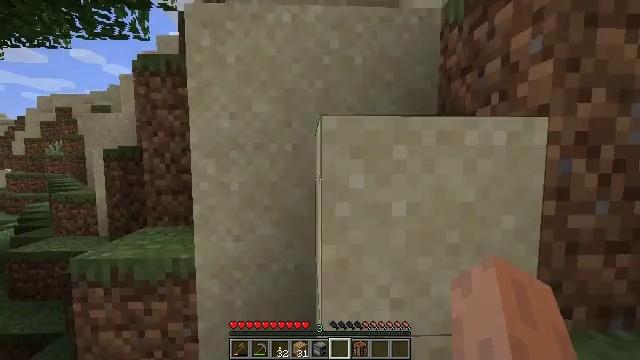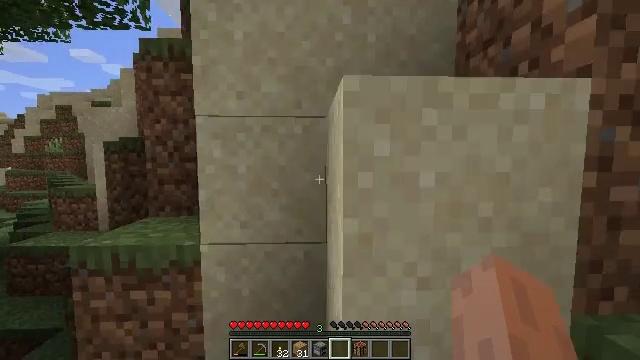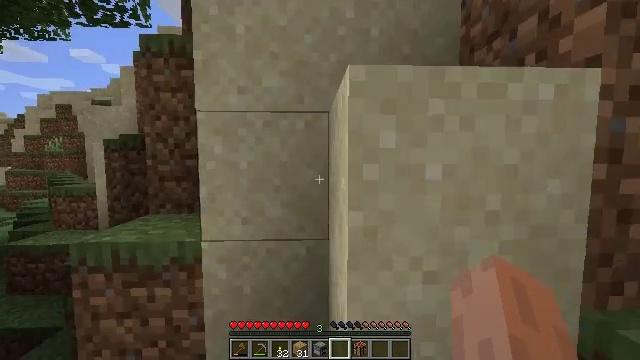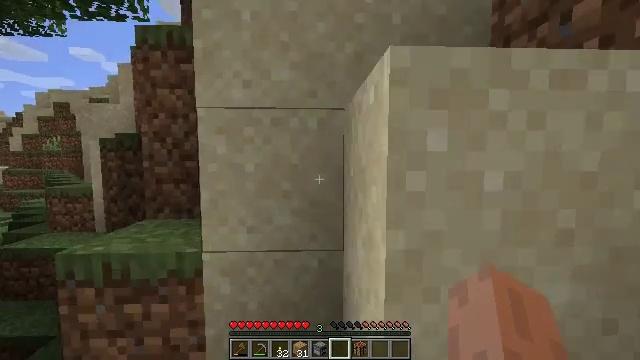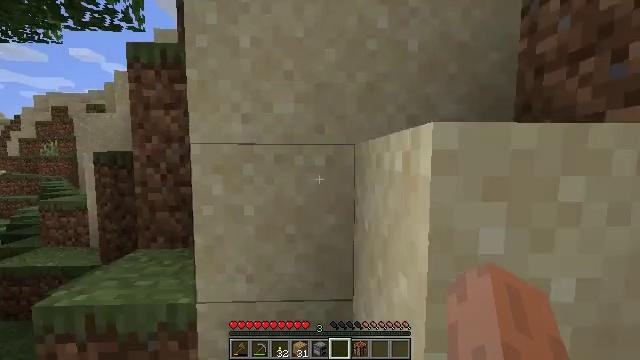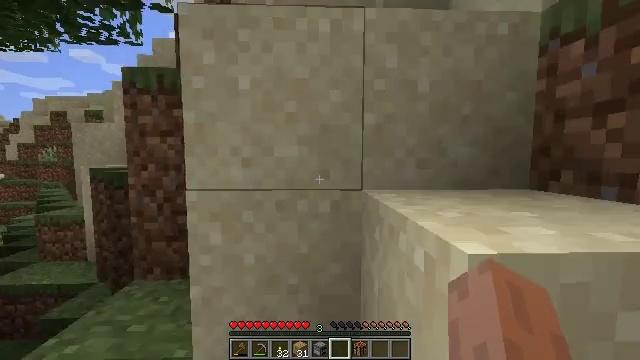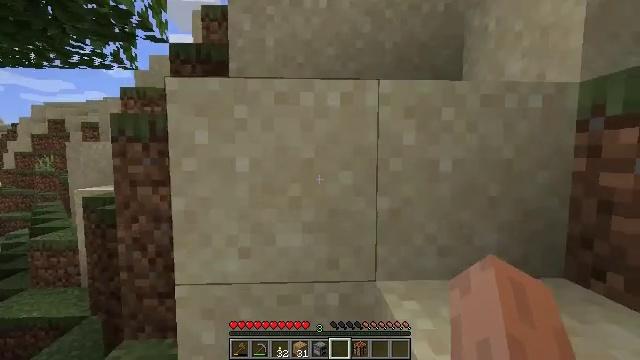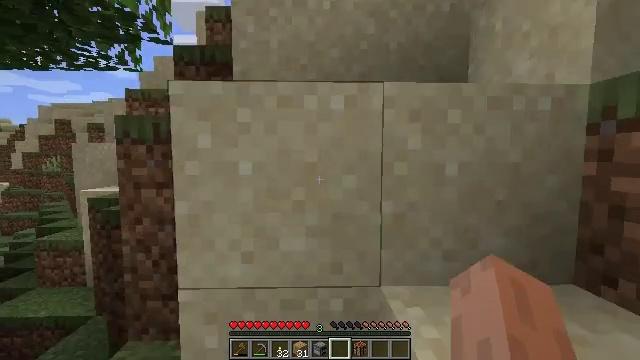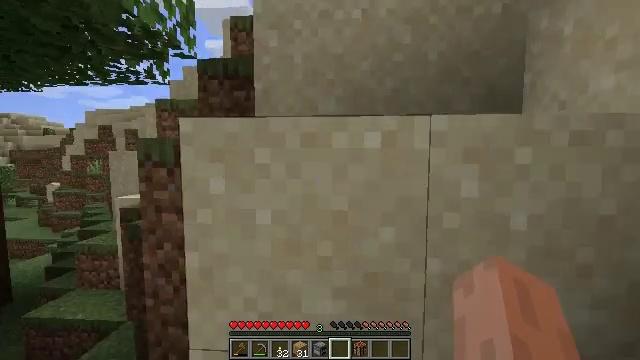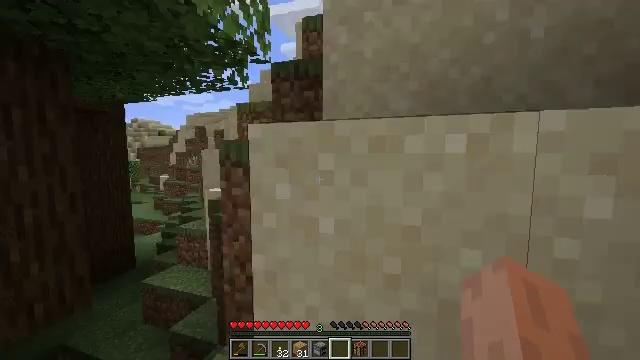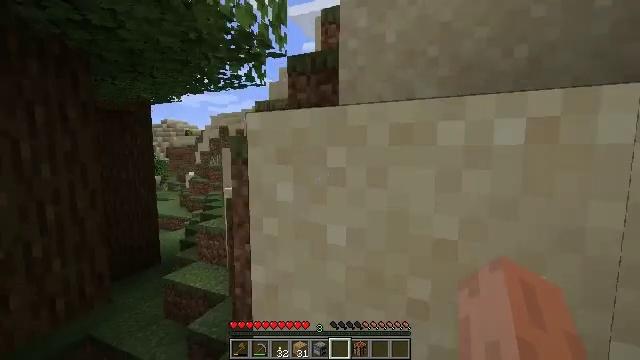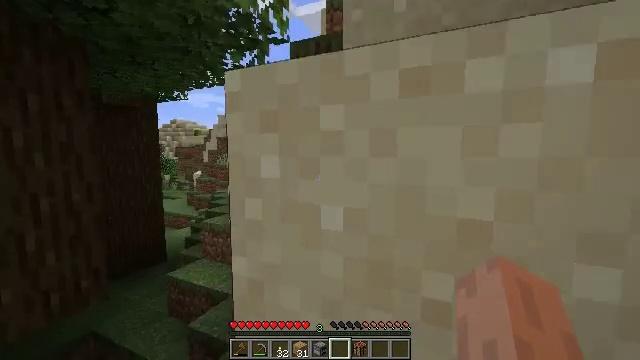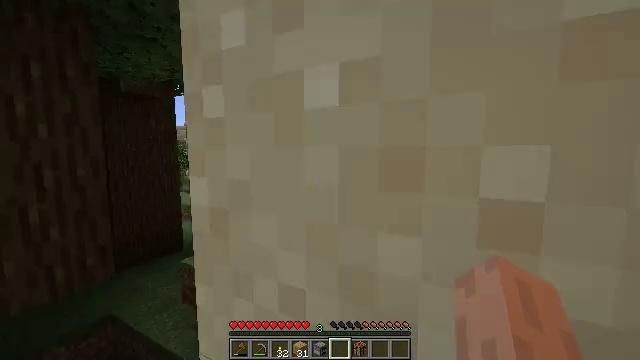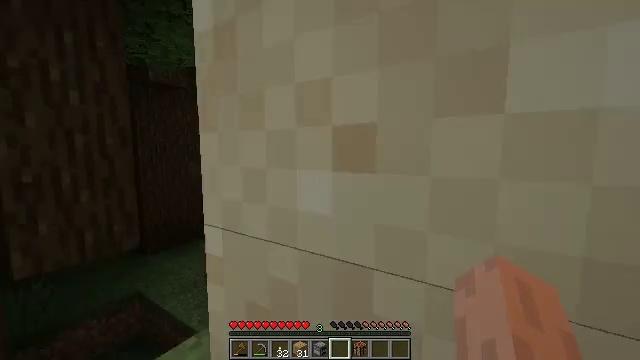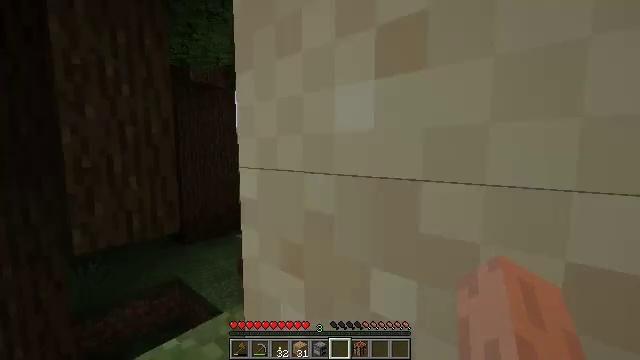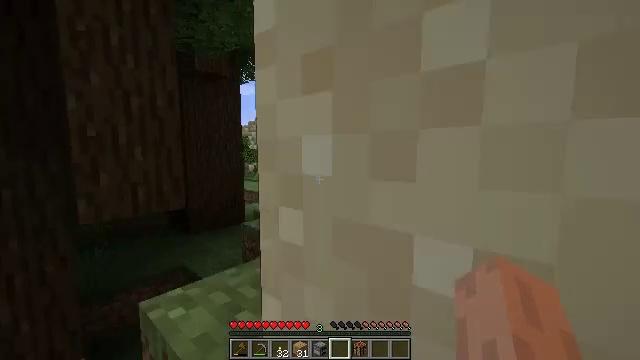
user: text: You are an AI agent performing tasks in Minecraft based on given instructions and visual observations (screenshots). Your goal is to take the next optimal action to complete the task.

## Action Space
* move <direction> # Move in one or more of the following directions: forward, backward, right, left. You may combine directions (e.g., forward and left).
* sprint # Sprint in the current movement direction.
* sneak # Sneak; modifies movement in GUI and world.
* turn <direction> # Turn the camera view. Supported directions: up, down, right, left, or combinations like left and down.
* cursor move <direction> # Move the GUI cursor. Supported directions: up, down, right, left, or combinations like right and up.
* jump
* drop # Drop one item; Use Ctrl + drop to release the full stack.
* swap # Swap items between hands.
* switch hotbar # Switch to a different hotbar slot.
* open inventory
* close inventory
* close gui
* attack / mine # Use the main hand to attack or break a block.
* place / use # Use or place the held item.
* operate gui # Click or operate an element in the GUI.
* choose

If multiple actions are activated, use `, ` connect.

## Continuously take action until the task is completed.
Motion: motion action
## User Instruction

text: Mine the red mushroom block in the forest.
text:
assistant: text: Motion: move forward
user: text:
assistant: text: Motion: move forward
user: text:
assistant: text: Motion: move forward
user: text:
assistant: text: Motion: move forward, jump
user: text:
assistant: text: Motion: move forward, jump
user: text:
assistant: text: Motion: move forward, jump
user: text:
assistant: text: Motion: move forward, jump
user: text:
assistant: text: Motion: move forward, turn left, jump
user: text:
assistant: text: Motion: move forward, turn left, jump
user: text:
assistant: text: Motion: move forward, turn left, jump
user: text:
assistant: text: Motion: move forward, turn left
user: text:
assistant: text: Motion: move forward, turn left
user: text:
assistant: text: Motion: move forward, turn left
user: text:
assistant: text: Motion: move forward, sprint, turn left
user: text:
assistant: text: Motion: move forward, sprint
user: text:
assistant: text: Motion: move forward, sprint
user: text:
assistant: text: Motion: move forward, sprint
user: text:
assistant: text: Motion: move forward, sprint, jump
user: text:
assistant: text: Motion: move forward, sprint, jump
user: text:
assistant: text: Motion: move forward, sprint, turn right, jump
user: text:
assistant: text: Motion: move forward, sprint, turn right, jump
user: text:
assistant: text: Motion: move forward, sprint, turn right, jump
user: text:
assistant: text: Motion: move forward, sprint, turn right, jump
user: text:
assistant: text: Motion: move forward, sprint, turn right, jump
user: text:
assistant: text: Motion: move forward, sprint, jump
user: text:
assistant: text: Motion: move forward, sprint, jump
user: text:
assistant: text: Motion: move forward, sprint, turn left, jump
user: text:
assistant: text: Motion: move forward, sprint, turn left, jump
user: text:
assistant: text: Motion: move forward, sprint, turn left, jump
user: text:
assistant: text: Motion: move forward, sprint, turn left, jump